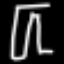
Label: pants